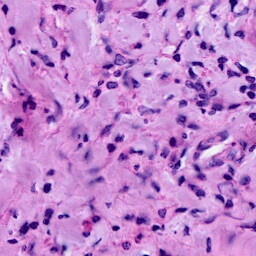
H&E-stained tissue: Breast